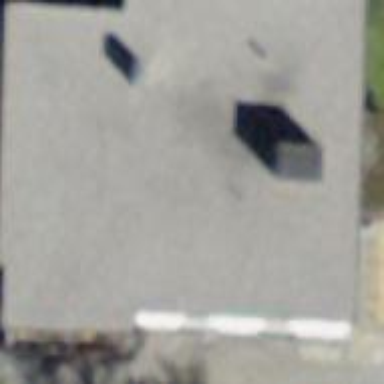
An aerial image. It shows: Building with tile roof.